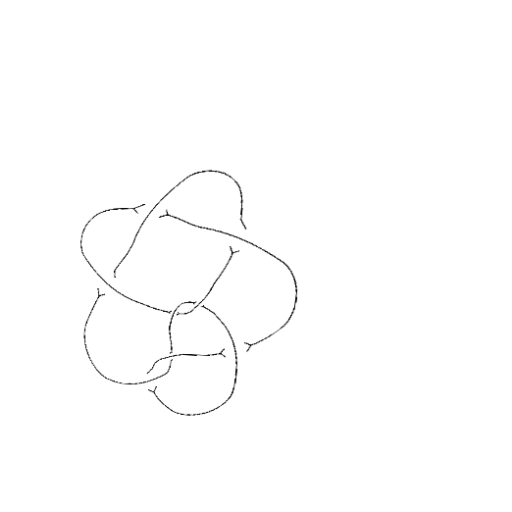
Crossing number: 8